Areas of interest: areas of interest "Used Car Trading"
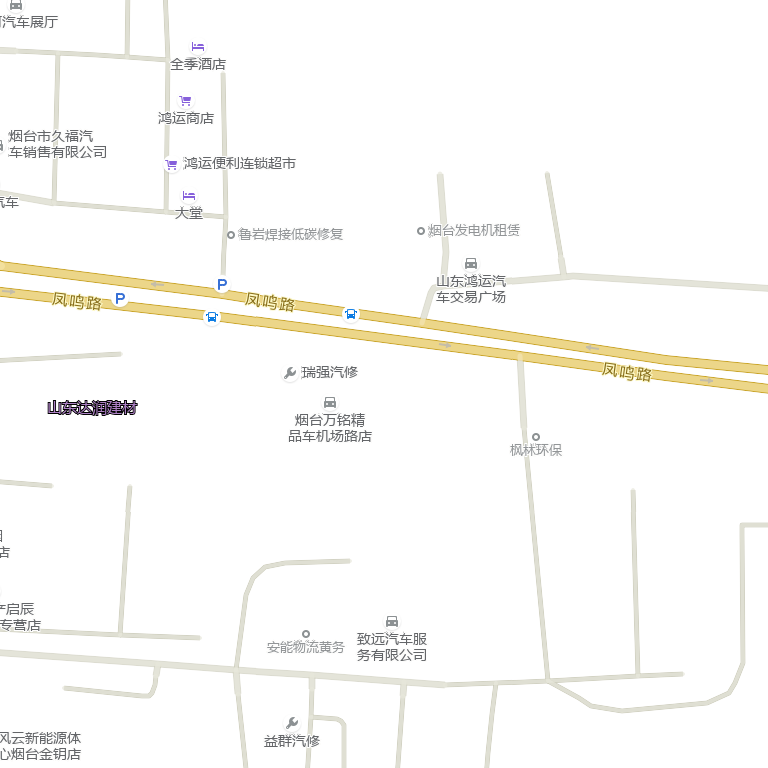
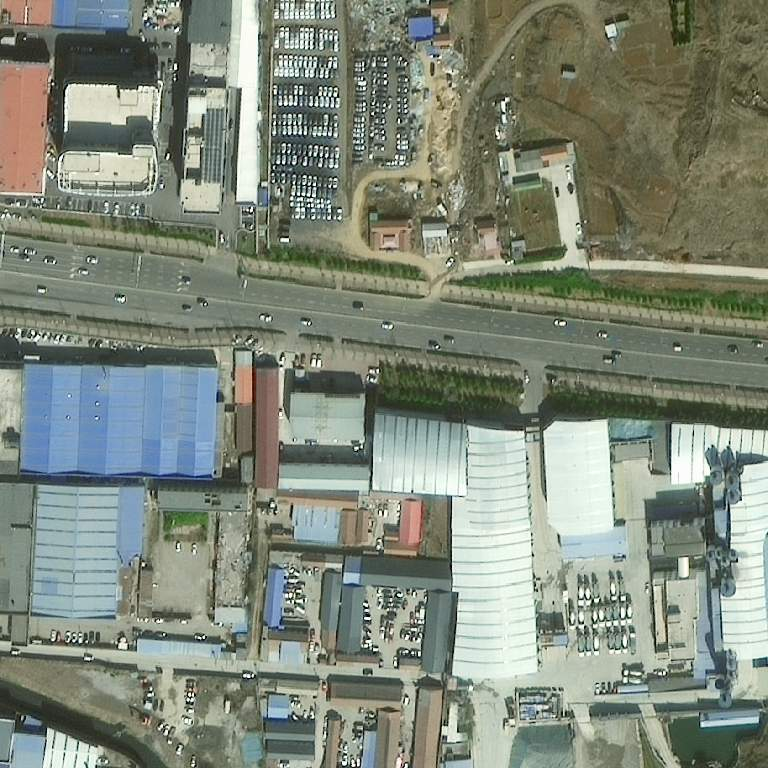